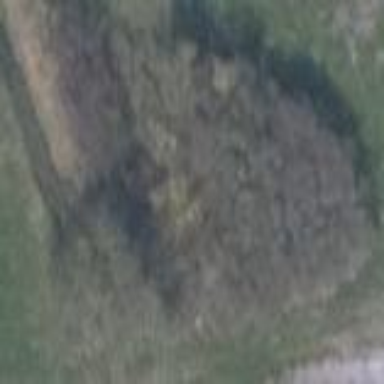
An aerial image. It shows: Patch of scrub vegetation.